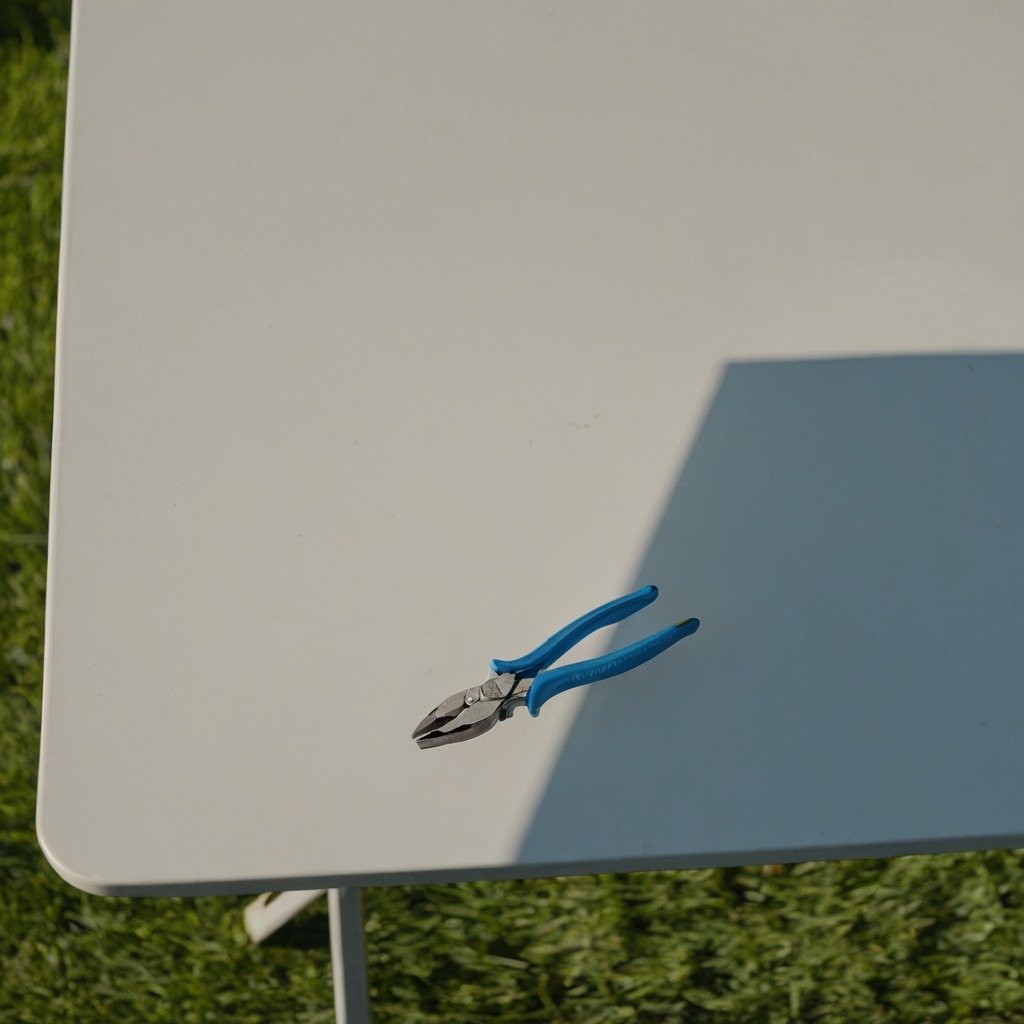
A plier is lying on a textured surface.